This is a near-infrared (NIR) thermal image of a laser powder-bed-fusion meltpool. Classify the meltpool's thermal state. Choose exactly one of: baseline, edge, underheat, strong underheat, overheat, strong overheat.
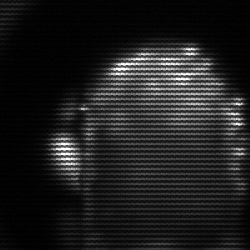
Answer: baseline